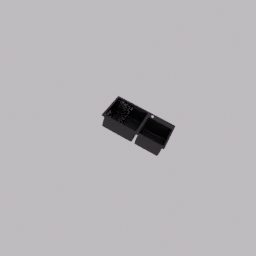
Label: appliances